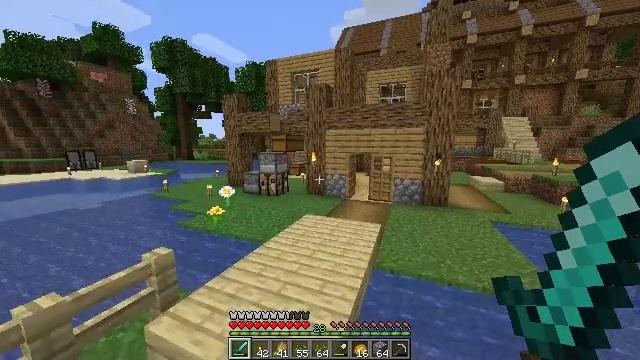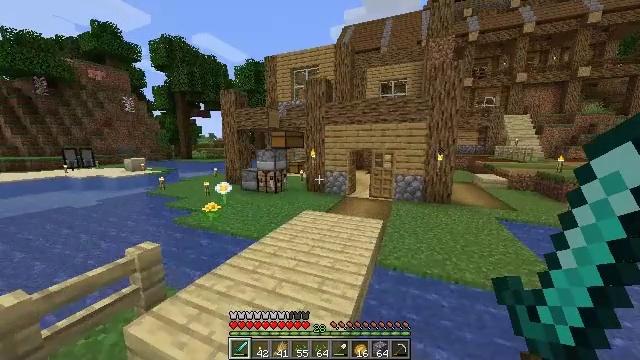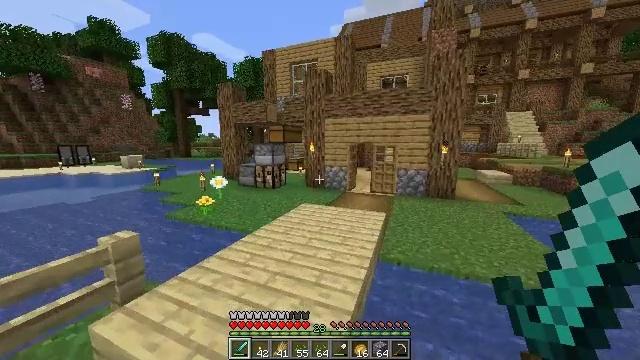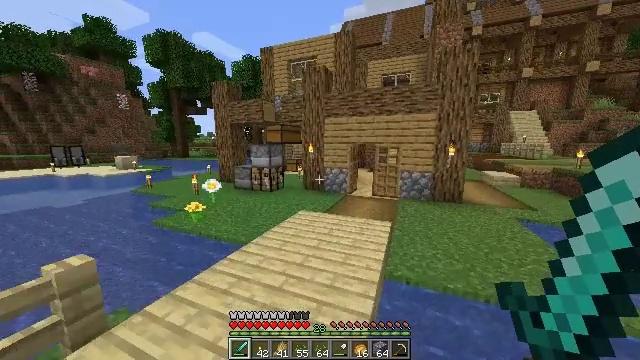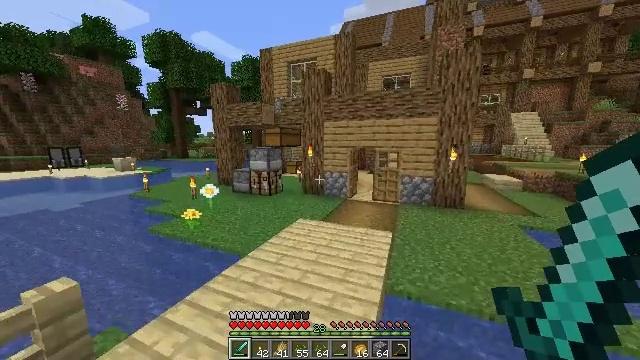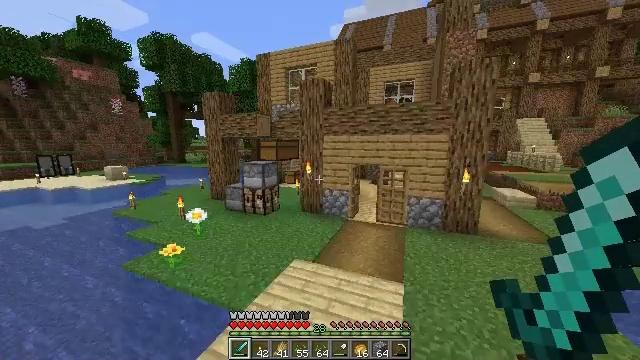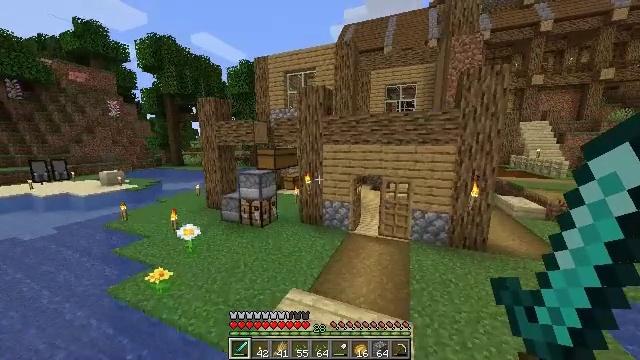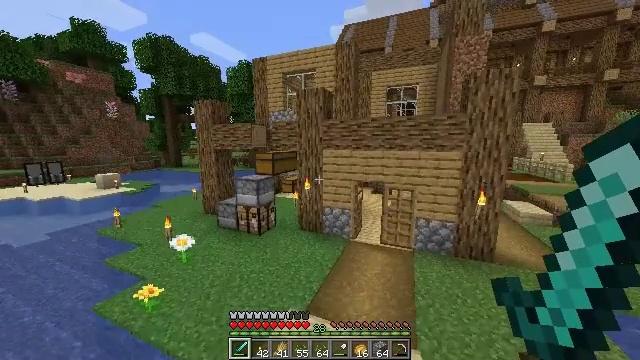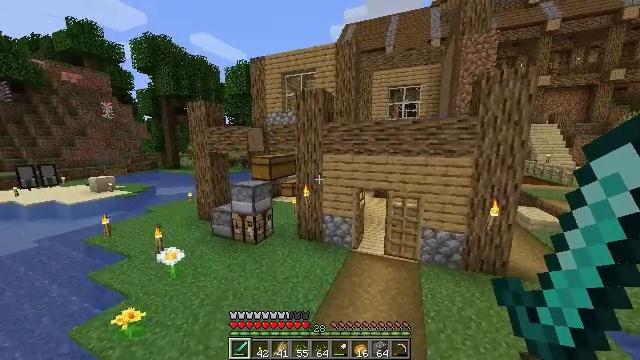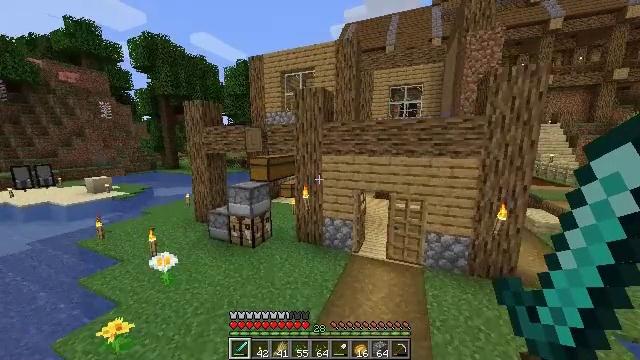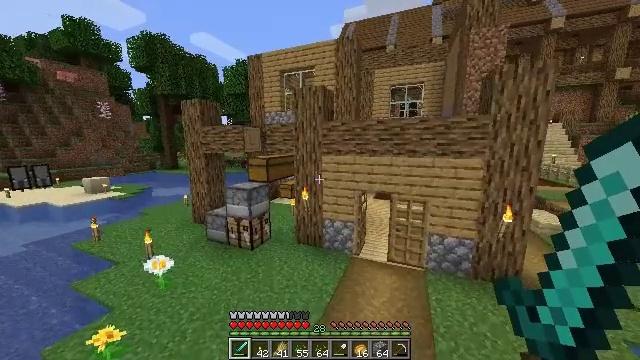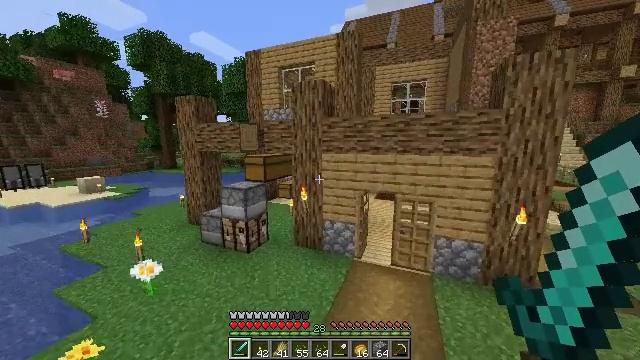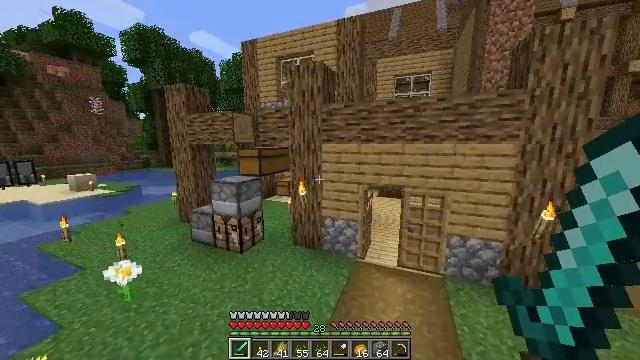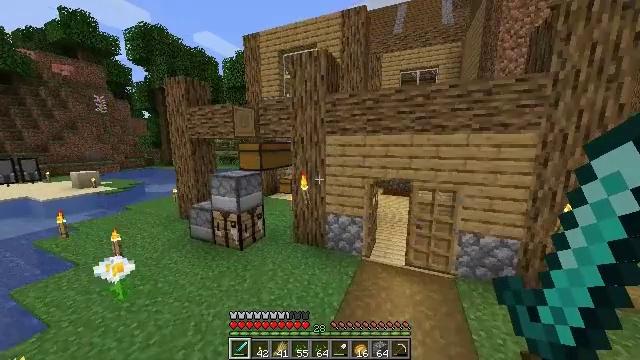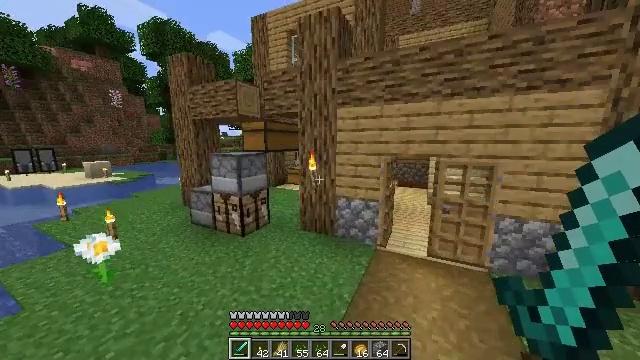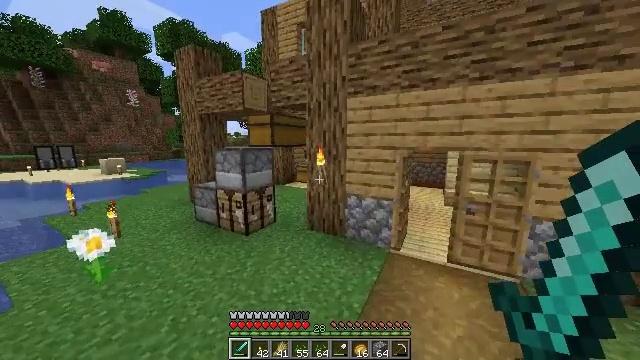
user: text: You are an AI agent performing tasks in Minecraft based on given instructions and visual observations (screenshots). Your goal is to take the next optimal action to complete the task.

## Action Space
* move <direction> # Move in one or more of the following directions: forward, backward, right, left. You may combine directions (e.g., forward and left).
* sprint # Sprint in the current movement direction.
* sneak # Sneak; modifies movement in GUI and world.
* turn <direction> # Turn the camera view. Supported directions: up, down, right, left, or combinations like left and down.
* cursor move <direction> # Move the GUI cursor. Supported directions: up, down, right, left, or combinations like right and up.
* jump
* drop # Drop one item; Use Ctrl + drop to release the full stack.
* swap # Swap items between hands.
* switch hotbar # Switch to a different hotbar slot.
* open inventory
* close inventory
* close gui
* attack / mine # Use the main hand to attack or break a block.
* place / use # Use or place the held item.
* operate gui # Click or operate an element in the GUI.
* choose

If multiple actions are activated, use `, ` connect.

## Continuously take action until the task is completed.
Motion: motion action
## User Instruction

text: Put a potato in the furnace to craft a baked potato.
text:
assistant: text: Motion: move forward, jump
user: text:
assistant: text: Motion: move forward, jump
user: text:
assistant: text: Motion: move forward, jump
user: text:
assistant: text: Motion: move forward, jump
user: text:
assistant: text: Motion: move forward, jump
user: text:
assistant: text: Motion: move forward, jump
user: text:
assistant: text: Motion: move forward, jump
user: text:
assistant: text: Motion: move forward, jump
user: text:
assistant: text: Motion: move forward, jump
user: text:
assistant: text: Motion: move forward, jump
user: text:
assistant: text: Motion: move forward, jump
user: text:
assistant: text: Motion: move forward, jump
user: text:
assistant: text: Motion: move forward, jump
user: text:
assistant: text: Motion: move forward, turn left, jump
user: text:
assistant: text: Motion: move forward, turn left, jump
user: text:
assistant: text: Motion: move forward, turn left, jump
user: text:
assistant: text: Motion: move forward, jump
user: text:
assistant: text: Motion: move forward, jump
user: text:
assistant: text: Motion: move forward, jump
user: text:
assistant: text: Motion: move forward, jump
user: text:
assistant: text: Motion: move forward, turn left, jump
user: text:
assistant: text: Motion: move forward, turn left, jump
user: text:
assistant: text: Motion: move forward, turn left, jump
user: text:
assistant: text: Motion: move forward and move left, turn left, jump
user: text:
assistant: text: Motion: move forward and move left
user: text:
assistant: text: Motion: move forward and move left
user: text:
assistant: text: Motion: move forward and move left
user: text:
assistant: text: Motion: move forward and move left
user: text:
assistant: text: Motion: move forward and move left
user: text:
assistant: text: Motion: move forward